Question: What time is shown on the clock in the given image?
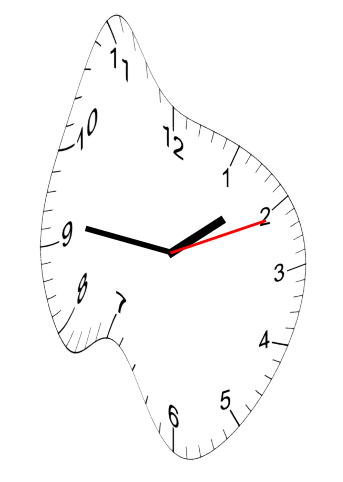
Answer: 01:46:11